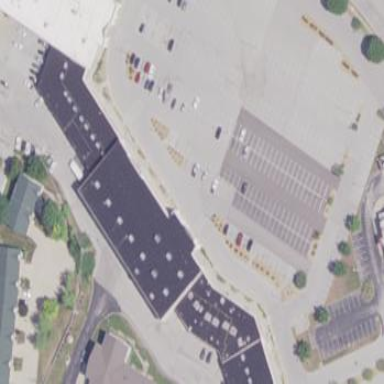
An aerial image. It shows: Retail building.